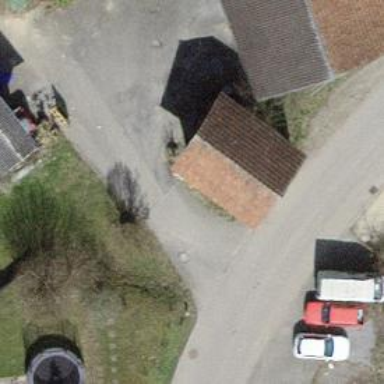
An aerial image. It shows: Shed.